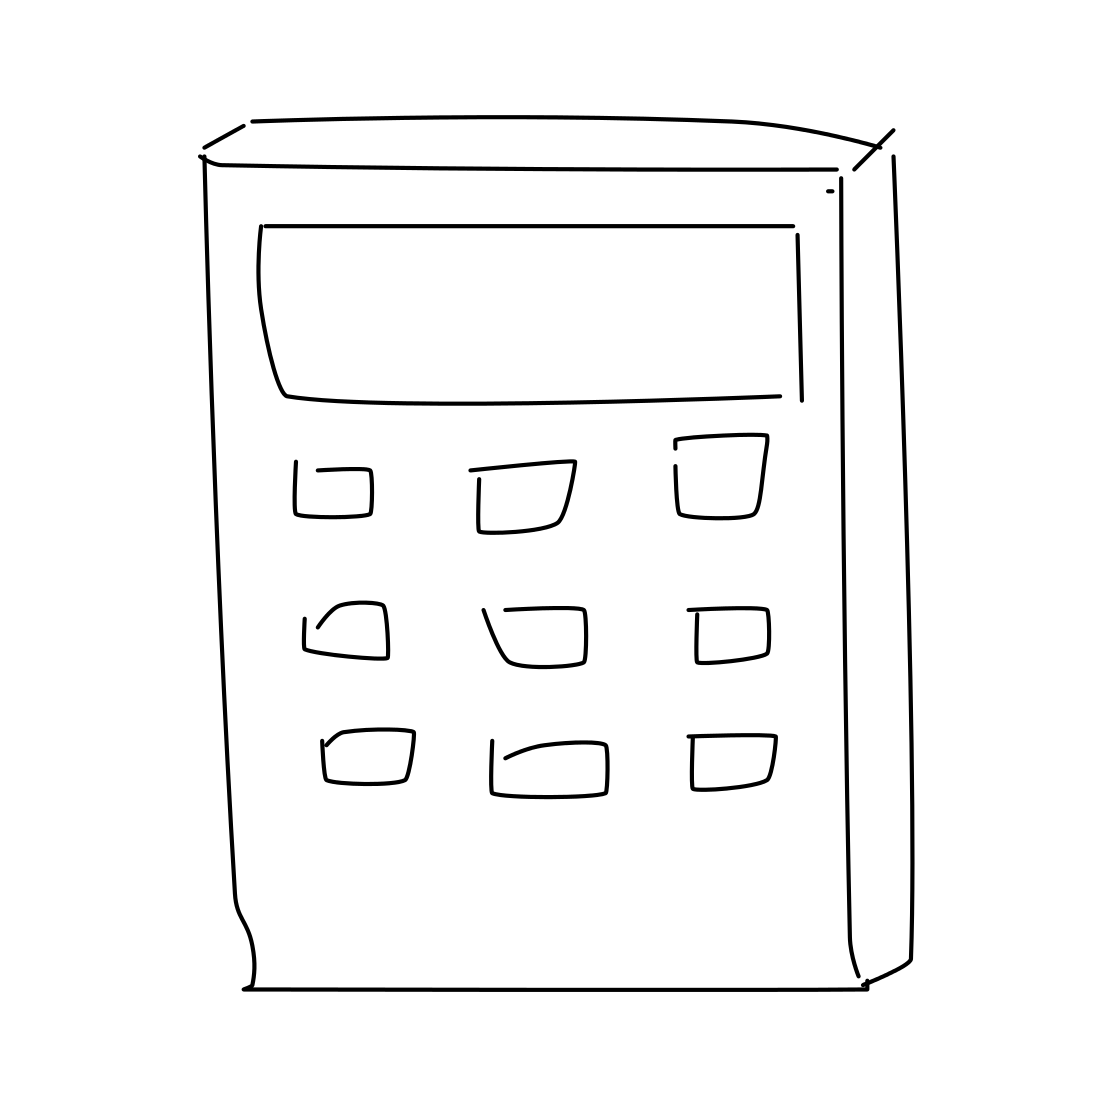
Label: calculator